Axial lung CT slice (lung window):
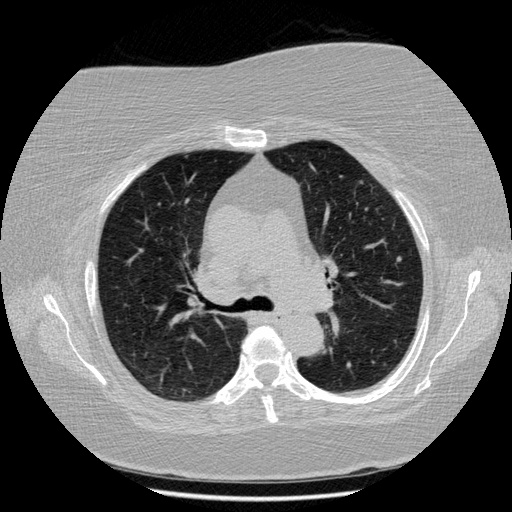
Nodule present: yes
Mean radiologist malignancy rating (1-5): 3